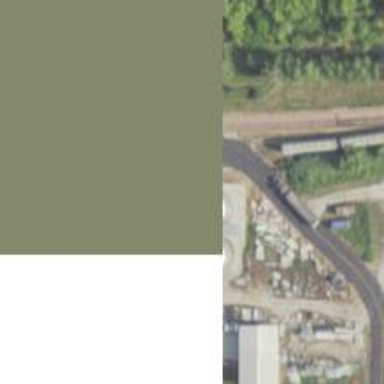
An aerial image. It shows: Railway level crossing.